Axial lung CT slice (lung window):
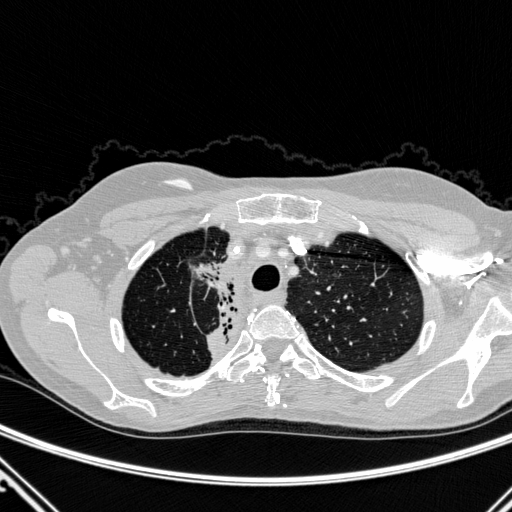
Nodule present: no